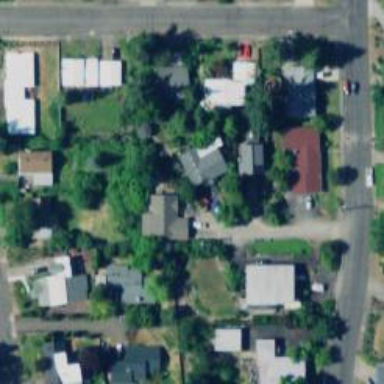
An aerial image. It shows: Alley classified as service road.